Interaction volume radius: 5 \u00c5
Interaction volume height: 15 \u00c5
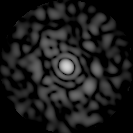
Disorder parameter: 0.8279